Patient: sex F, age 75
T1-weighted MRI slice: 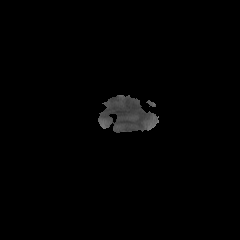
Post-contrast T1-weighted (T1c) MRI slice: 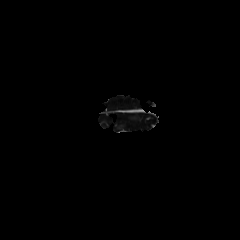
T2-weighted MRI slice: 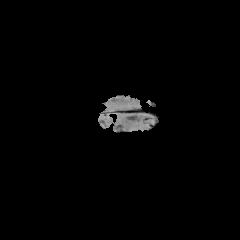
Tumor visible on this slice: no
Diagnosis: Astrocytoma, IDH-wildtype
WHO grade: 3